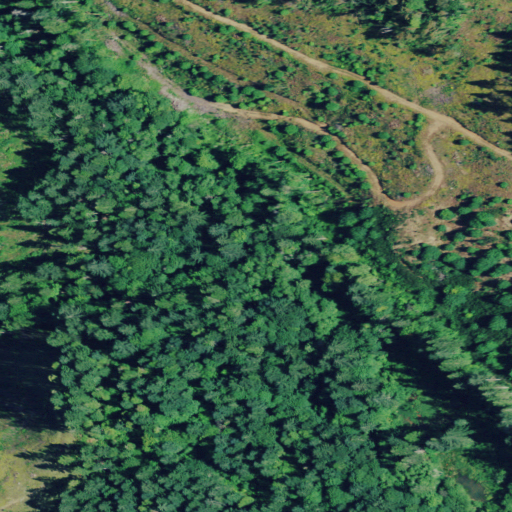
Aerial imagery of valley in Oregon named Chris Fur Canyon containing shrub, mixed forest, evergreen forest, woody wetlands, and herbaceous wetlands